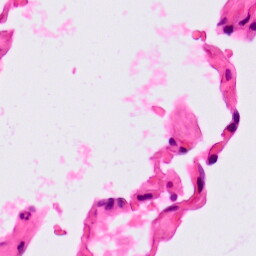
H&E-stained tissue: Lung